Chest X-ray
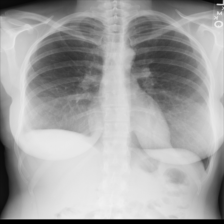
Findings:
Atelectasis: negative
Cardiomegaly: negative
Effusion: negative
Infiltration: negative
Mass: negative
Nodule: negative
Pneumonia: negative
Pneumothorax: negative
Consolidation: negative
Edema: negative
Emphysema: negative
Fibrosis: negative
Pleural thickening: negative
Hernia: negative